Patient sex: M
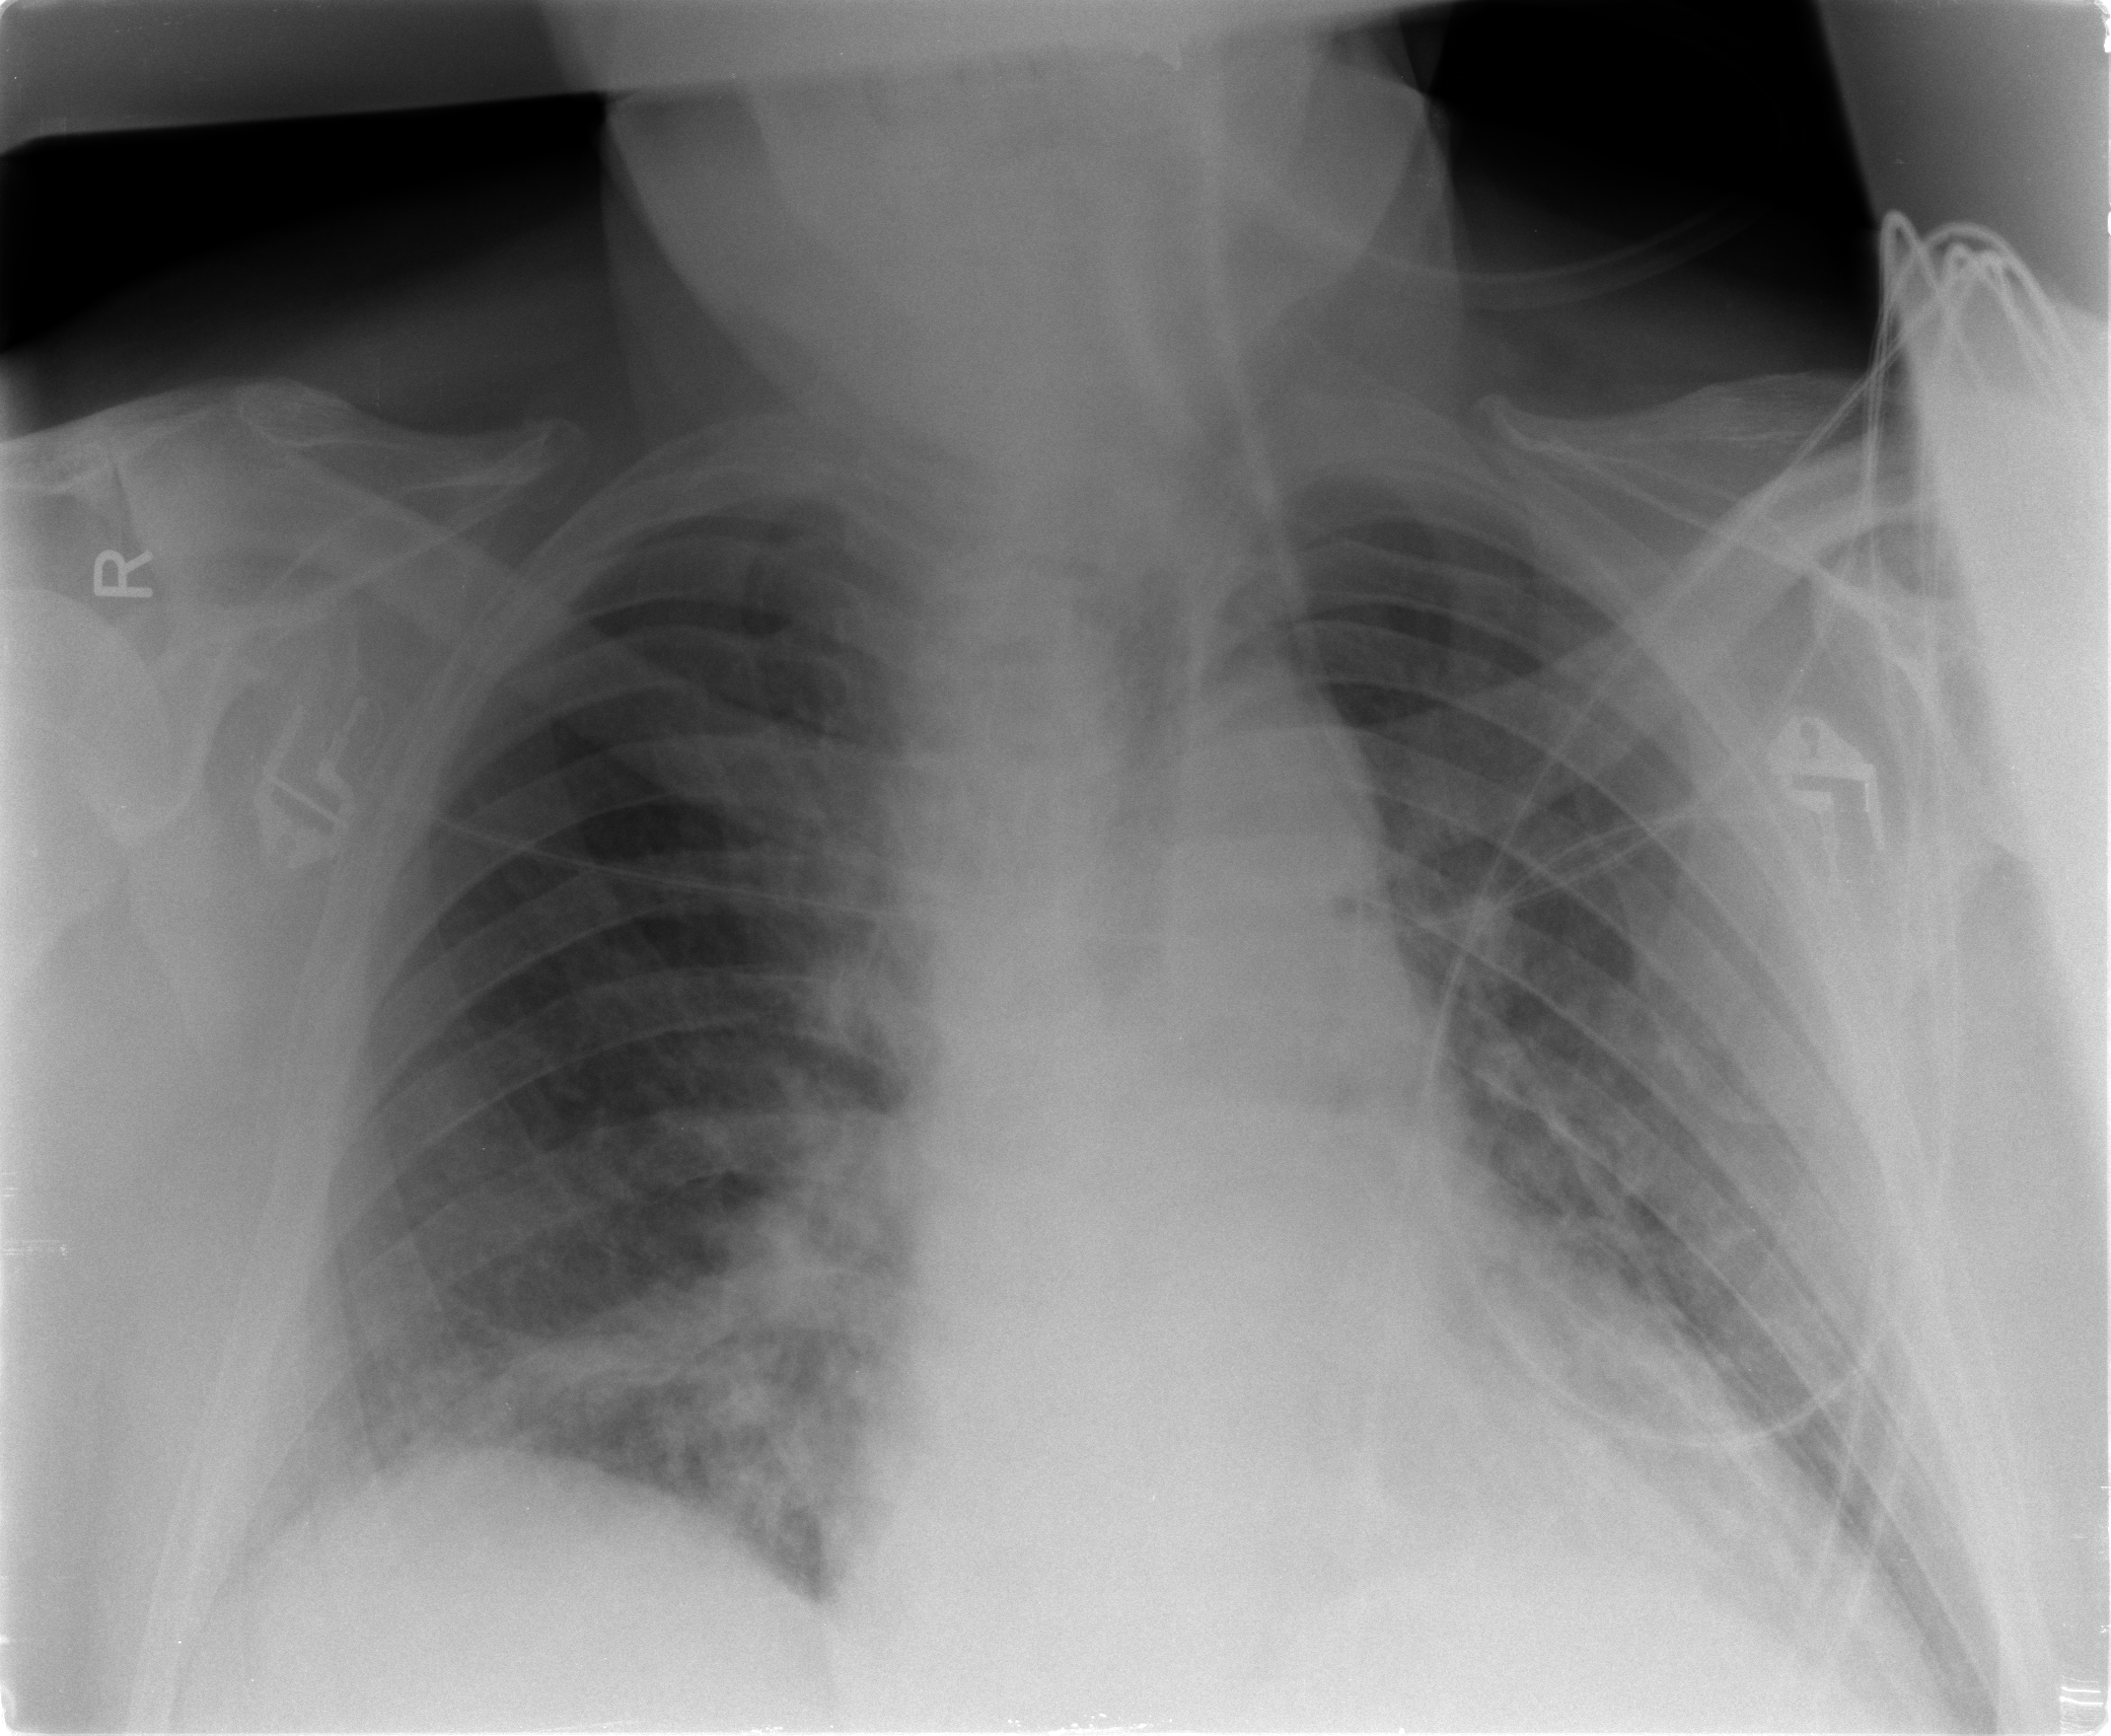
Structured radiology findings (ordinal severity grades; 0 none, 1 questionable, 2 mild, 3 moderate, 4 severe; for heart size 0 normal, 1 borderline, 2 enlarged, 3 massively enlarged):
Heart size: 0
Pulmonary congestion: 0
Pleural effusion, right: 1
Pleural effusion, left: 2
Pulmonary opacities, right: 2
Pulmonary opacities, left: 2
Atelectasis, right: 0
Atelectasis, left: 0